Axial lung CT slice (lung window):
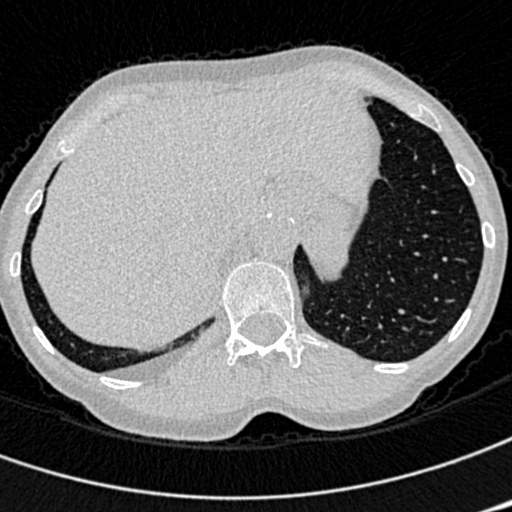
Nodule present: no